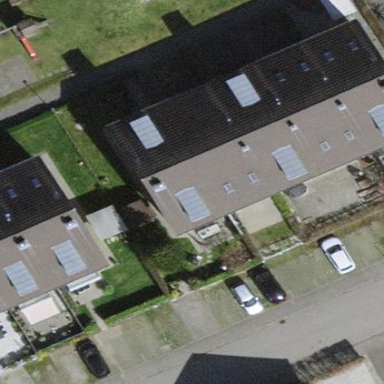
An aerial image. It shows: Terrace building.